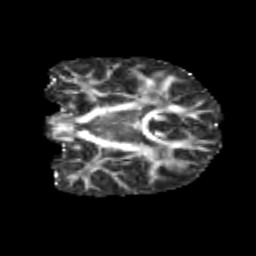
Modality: FA
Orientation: coronal
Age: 10
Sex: male
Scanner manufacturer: siemens
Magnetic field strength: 3 T
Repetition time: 3.8 s
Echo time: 0.07 s